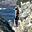
Label: 1